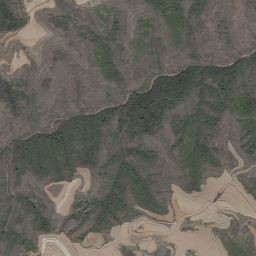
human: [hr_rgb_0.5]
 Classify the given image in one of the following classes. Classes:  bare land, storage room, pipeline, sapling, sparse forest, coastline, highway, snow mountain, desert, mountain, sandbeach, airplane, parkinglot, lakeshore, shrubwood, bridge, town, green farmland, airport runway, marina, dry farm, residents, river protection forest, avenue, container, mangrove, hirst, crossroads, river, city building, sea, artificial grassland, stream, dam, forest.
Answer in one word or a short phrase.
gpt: mountain